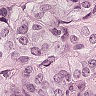
Metastatic tissue present: yes